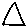
Label: triangle